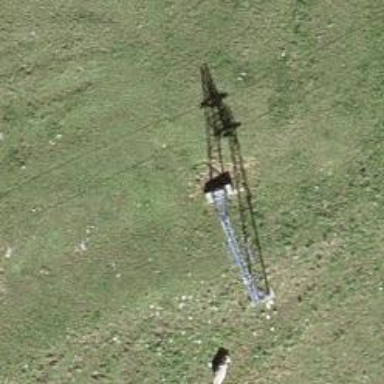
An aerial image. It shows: Pylon used for aerialway.